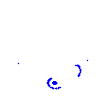
Particle: electron